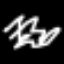
Label: squiggle